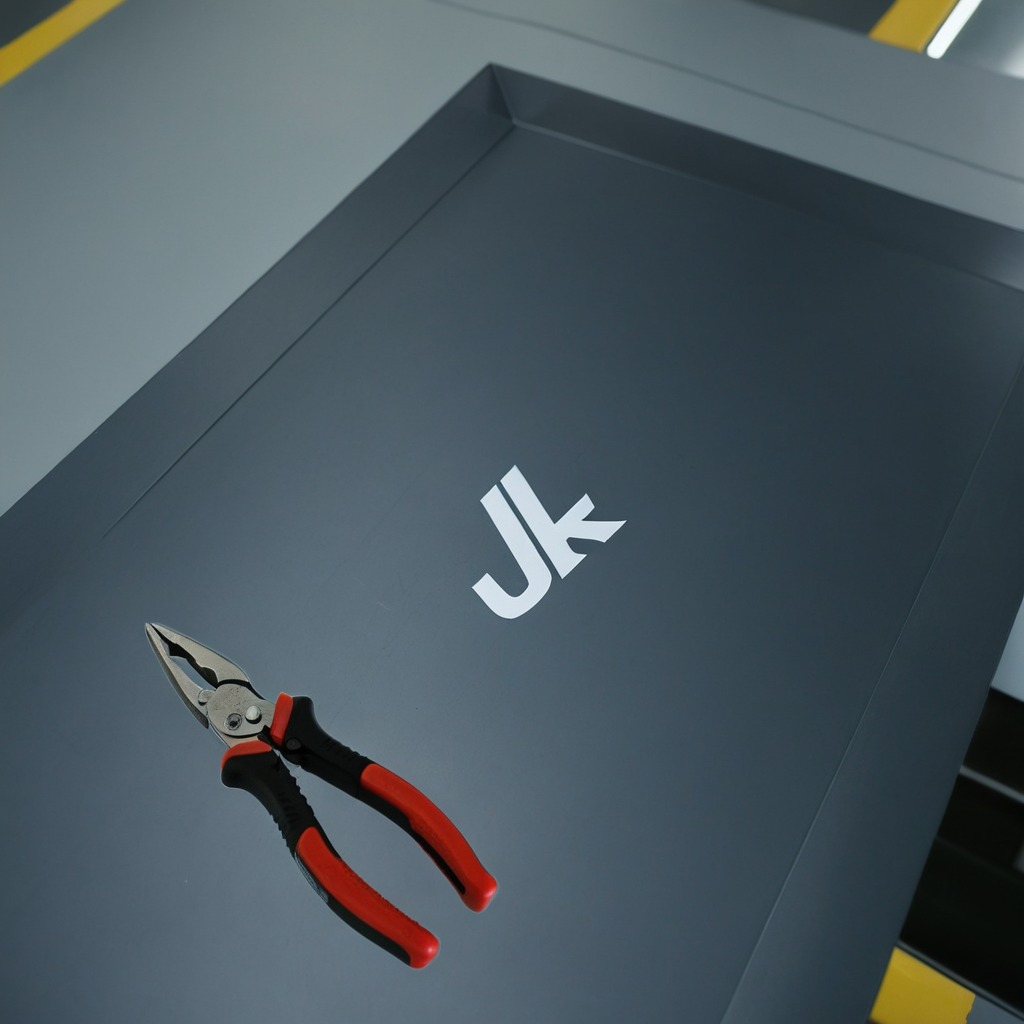
A plier is lying on the toolbox surface in an airplane hangar workshop 8K.